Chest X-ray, PA view. Patient: 56 years old, sex M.
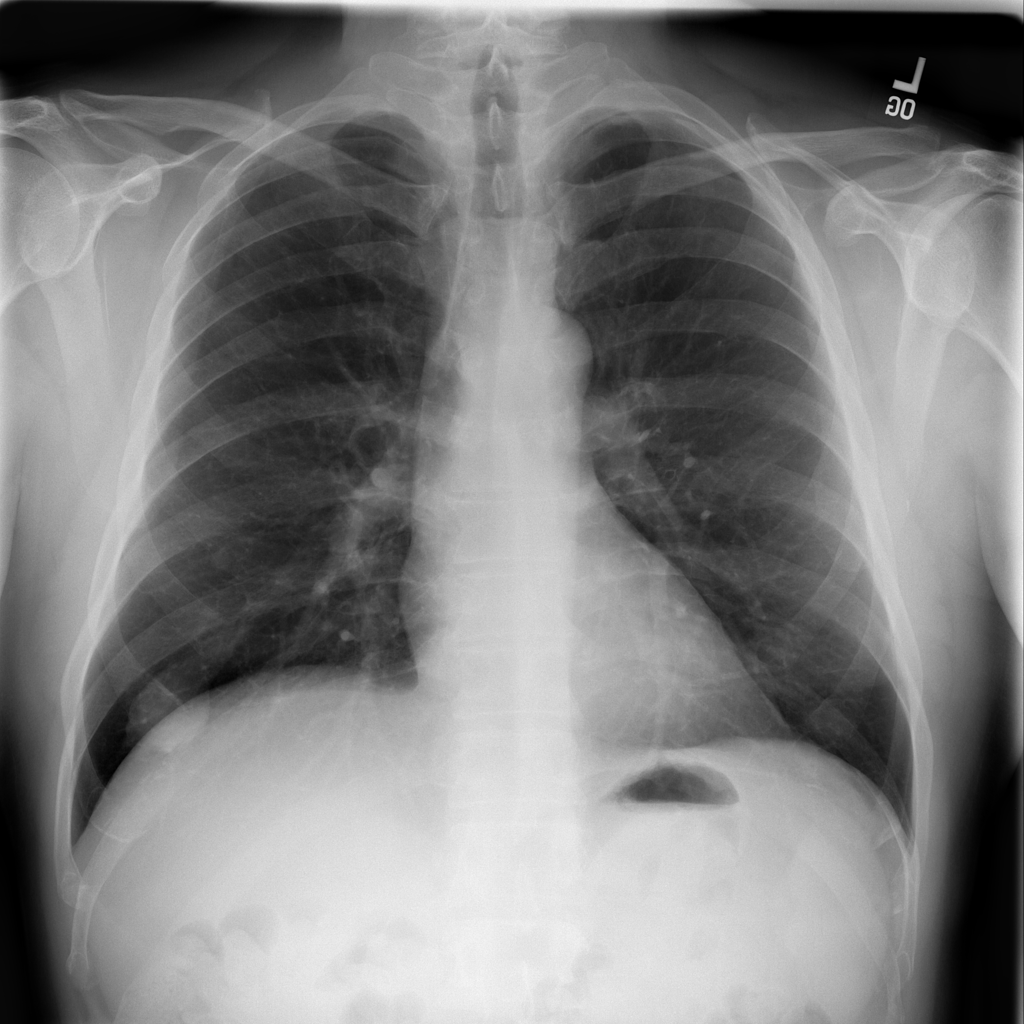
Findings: Mass